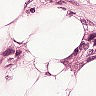
Metastatic tissue present: yes